Question: I want to know, it's possible to create a conveyor moving html elements (example div) using jQuery and how do it?
Example:

And then:
'''
[7]->[6]->[5]->[4]->[3]->[2]->[1] ([0] - no more; [7] - new)
'''
then
'''
[8]->[7]->[6]->[5]->[4]->[3]->[2] ([1] - no more; [8] - new)
'''
and etc.
The implications of this: a continuous conveyor belt, which supplies html elements for drag and dropping.
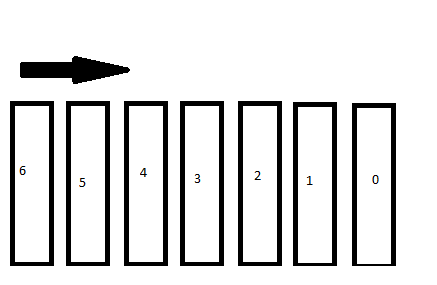
Answer: Yes it's possible. You need to remove last child from parent div and append new child to parent div every few seconds.